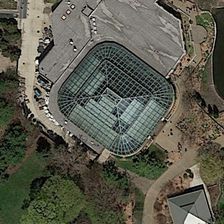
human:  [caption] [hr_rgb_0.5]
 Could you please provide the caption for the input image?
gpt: many green trees and a pond are around a large building .

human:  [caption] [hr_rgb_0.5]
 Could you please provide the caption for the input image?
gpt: many green trees and a pond are around a large building .

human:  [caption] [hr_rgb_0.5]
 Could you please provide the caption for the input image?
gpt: many green trees and a pond are around a large building .

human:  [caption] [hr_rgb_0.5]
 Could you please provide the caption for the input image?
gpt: many green trees and a pond are around a large building .

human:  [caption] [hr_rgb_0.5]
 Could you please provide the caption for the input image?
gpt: many green trees and a pond are around a large building .